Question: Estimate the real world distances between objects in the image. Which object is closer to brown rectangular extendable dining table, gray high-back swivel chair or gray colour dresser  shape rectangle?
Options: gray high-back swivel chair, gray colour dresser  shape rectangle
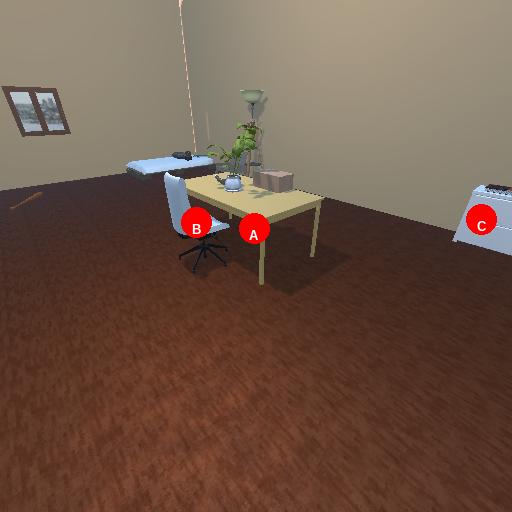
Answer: gray high-back swivel chair